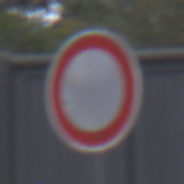
Verkehrszeichen: VerbotFahrzeugeAllerArt
Umgebung: Outdoor, Urban
Tageszeit: MorningAfternoon
Wetter: Overcast
Licht: Natural
Jahreszeit: NotSpecified
Kontrast: LowContrast